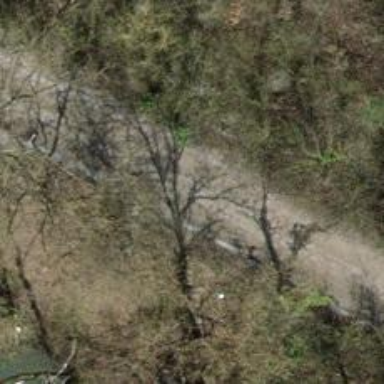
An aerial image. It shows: Gravel service road.